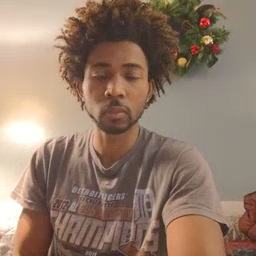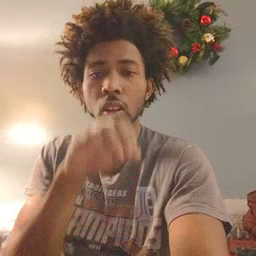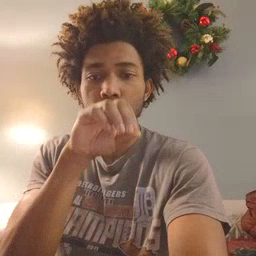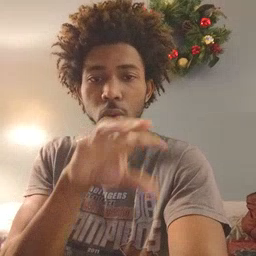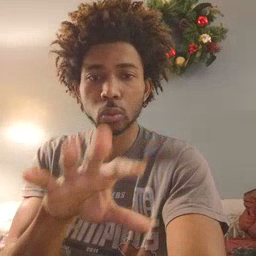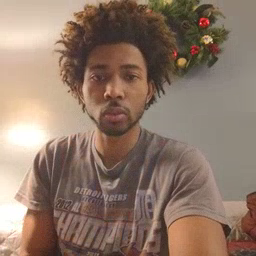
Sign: blow